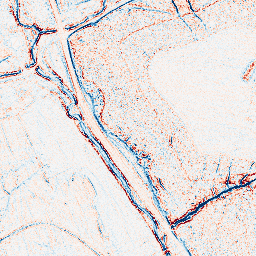
Category: edge_preserving
Decomposition family: bilateral
Decomposition parameters: d: 5
sigma_color: 100
sigma_space: 50
Upsampling method: edge_directed
Upsampling parameters: scale: 4
Upsampling scale: 4